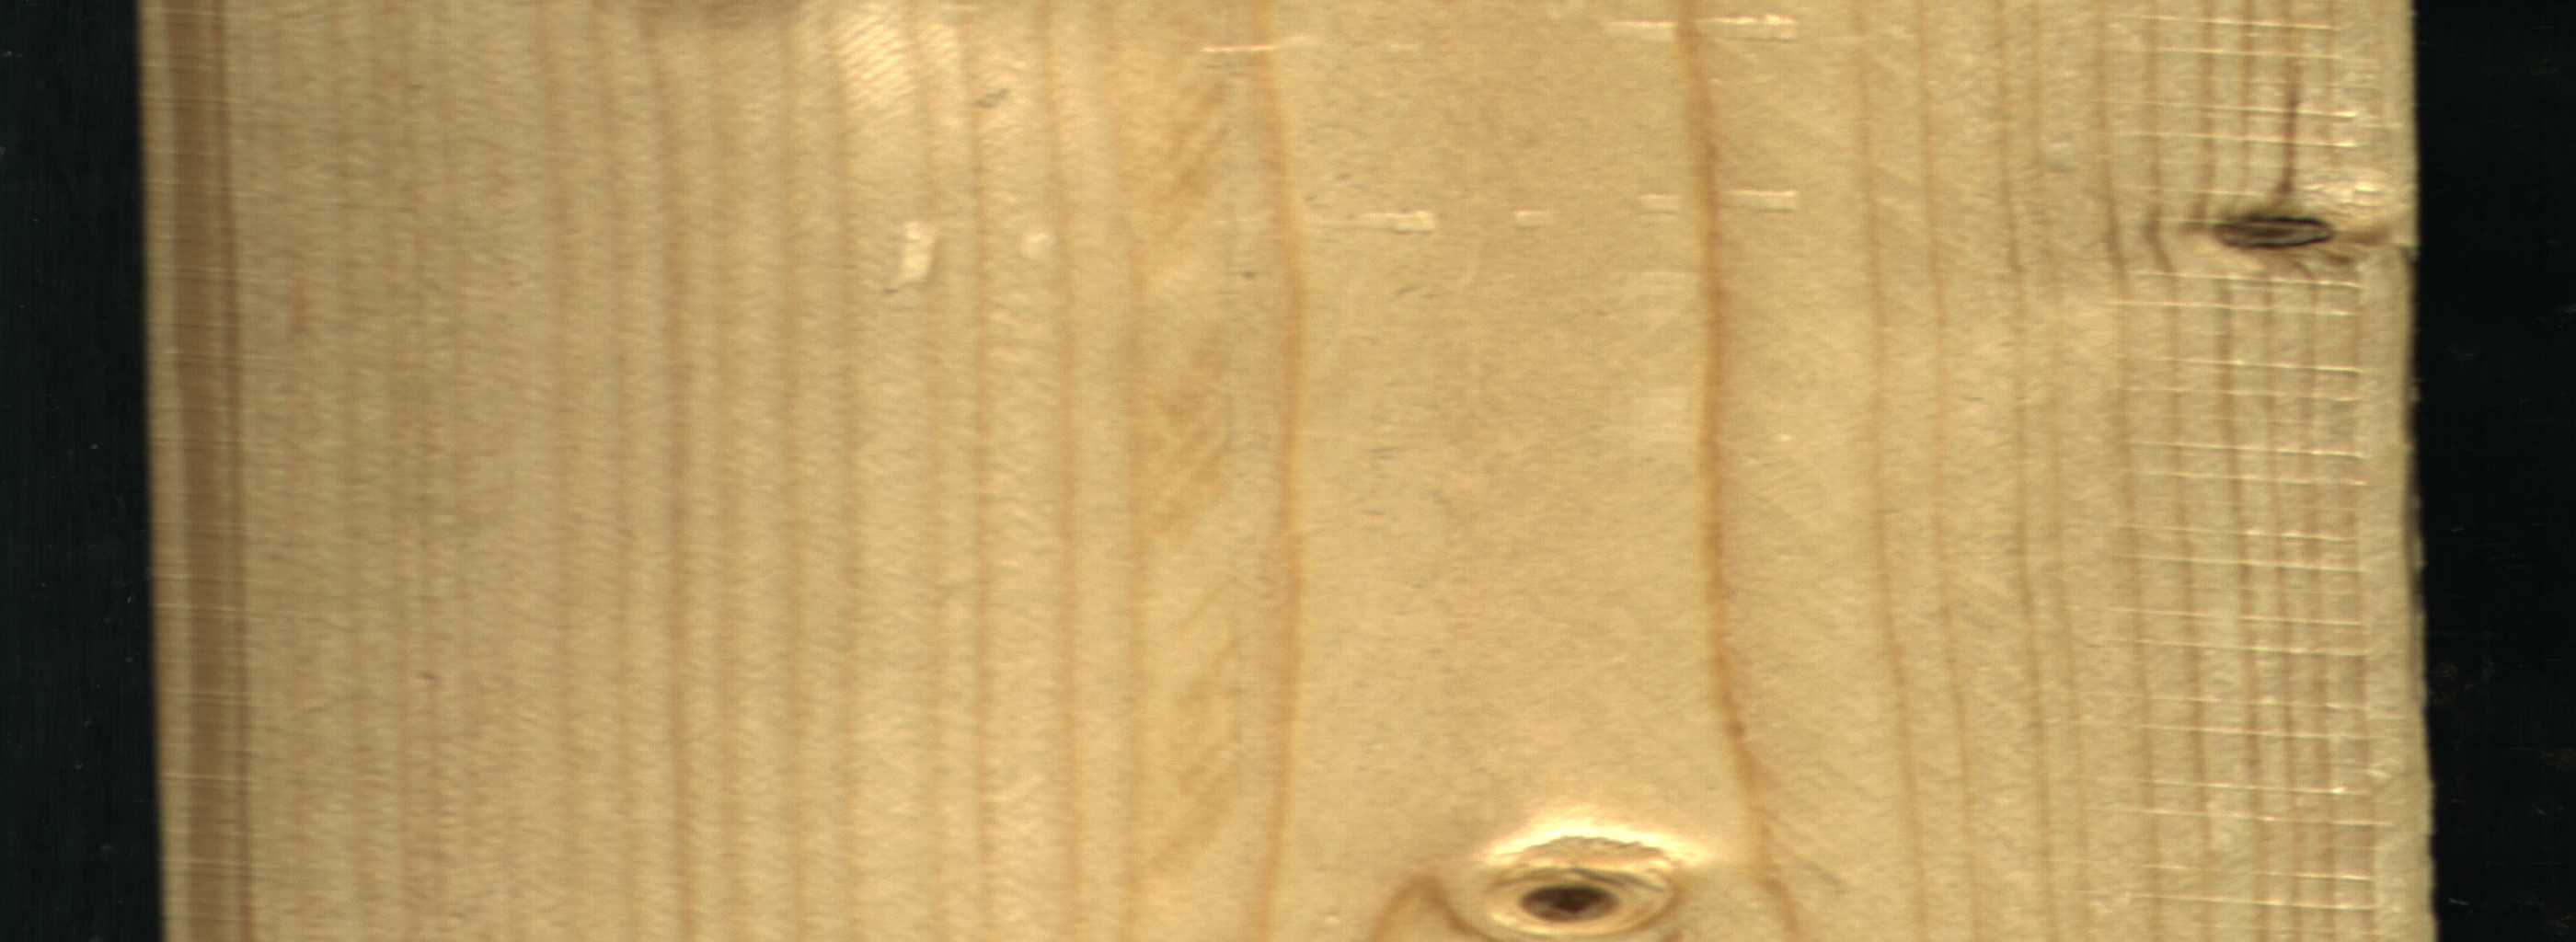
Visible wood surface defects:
Quartzity
Dead_Knot
Live_Knot